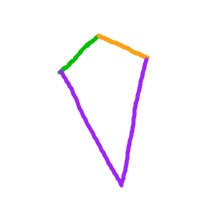
Shape: kite